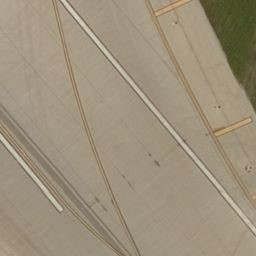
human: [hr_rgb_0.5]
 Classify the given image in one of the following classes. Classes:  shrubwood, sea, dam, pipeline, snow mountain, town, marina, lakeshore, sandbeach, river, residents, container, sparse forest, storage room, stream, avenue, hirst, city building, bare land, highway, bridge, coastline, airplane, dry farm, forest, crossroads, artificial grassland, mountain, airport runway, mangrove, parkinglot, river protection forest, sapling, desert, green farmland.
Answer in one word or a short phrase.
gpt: airport runway